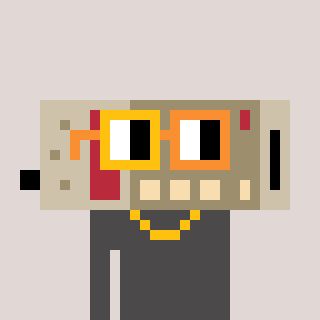
a pixel art character with square yellow and orange glasses, a cordless phone-shaped head and a grayscale-colored body on a warm background